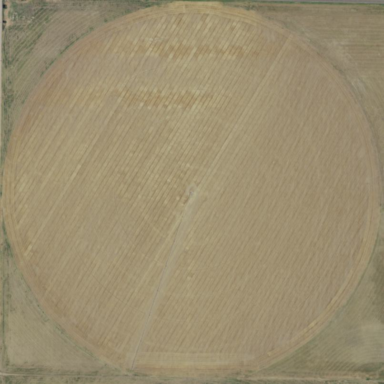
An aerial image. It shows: Farmland with pivot irrigation system.